Question: I have a problem with Bootstrap css. I have a panels with header, body and footer. The body contains an image. Each of the images have been resized to the same 700px width and 450px height. Yet the panels end up different sizes with the footer not being aligned to each other.
How can this be fixed?
.cshtm code:
'''
<div class="col-md-4 col-sm-6">
<div class="panel">
<div class="panel-heading">
Visual Similarity Duplicate Image Finder
</div>
<div class="panel-body">
<a href="portfolio-item.html">
<img class="img-responsive img-blog img-hover" src="@ViewBag.AccreditationImage2" alt="">
</a>
</div>
<div class="panel-footer">
<p>Accreditation test Progress: 10%</p>
<p>Version: 5.5.0.1</p>
<p>Vendor: MindGems, Inc.</p>
</div>
</div>
</div>
'''
and the ubiquitous image:

It turns out the natural height of the images are indeed different even though they were all resized the same. Anyway, how can I force the images in the panel to all be the same size?
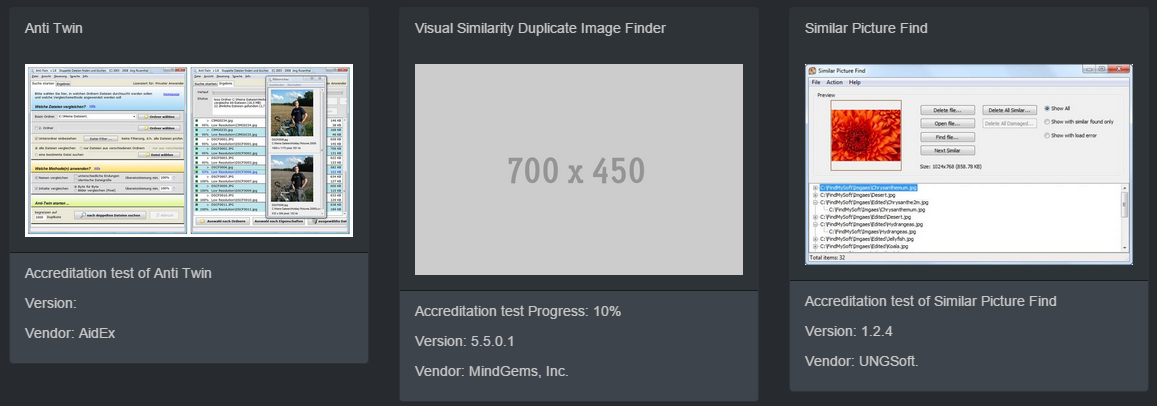
Answer: Can't tell what is happening in your case specifically without seeing the css but you should just be able to set the height attribute on the image or container:
'''
<style>
.panel-body {
height : 450px
}
</style>
'''
or:
'''
<style>
.panel-body img {
height : 450px
}
</style>
'''